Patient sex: M
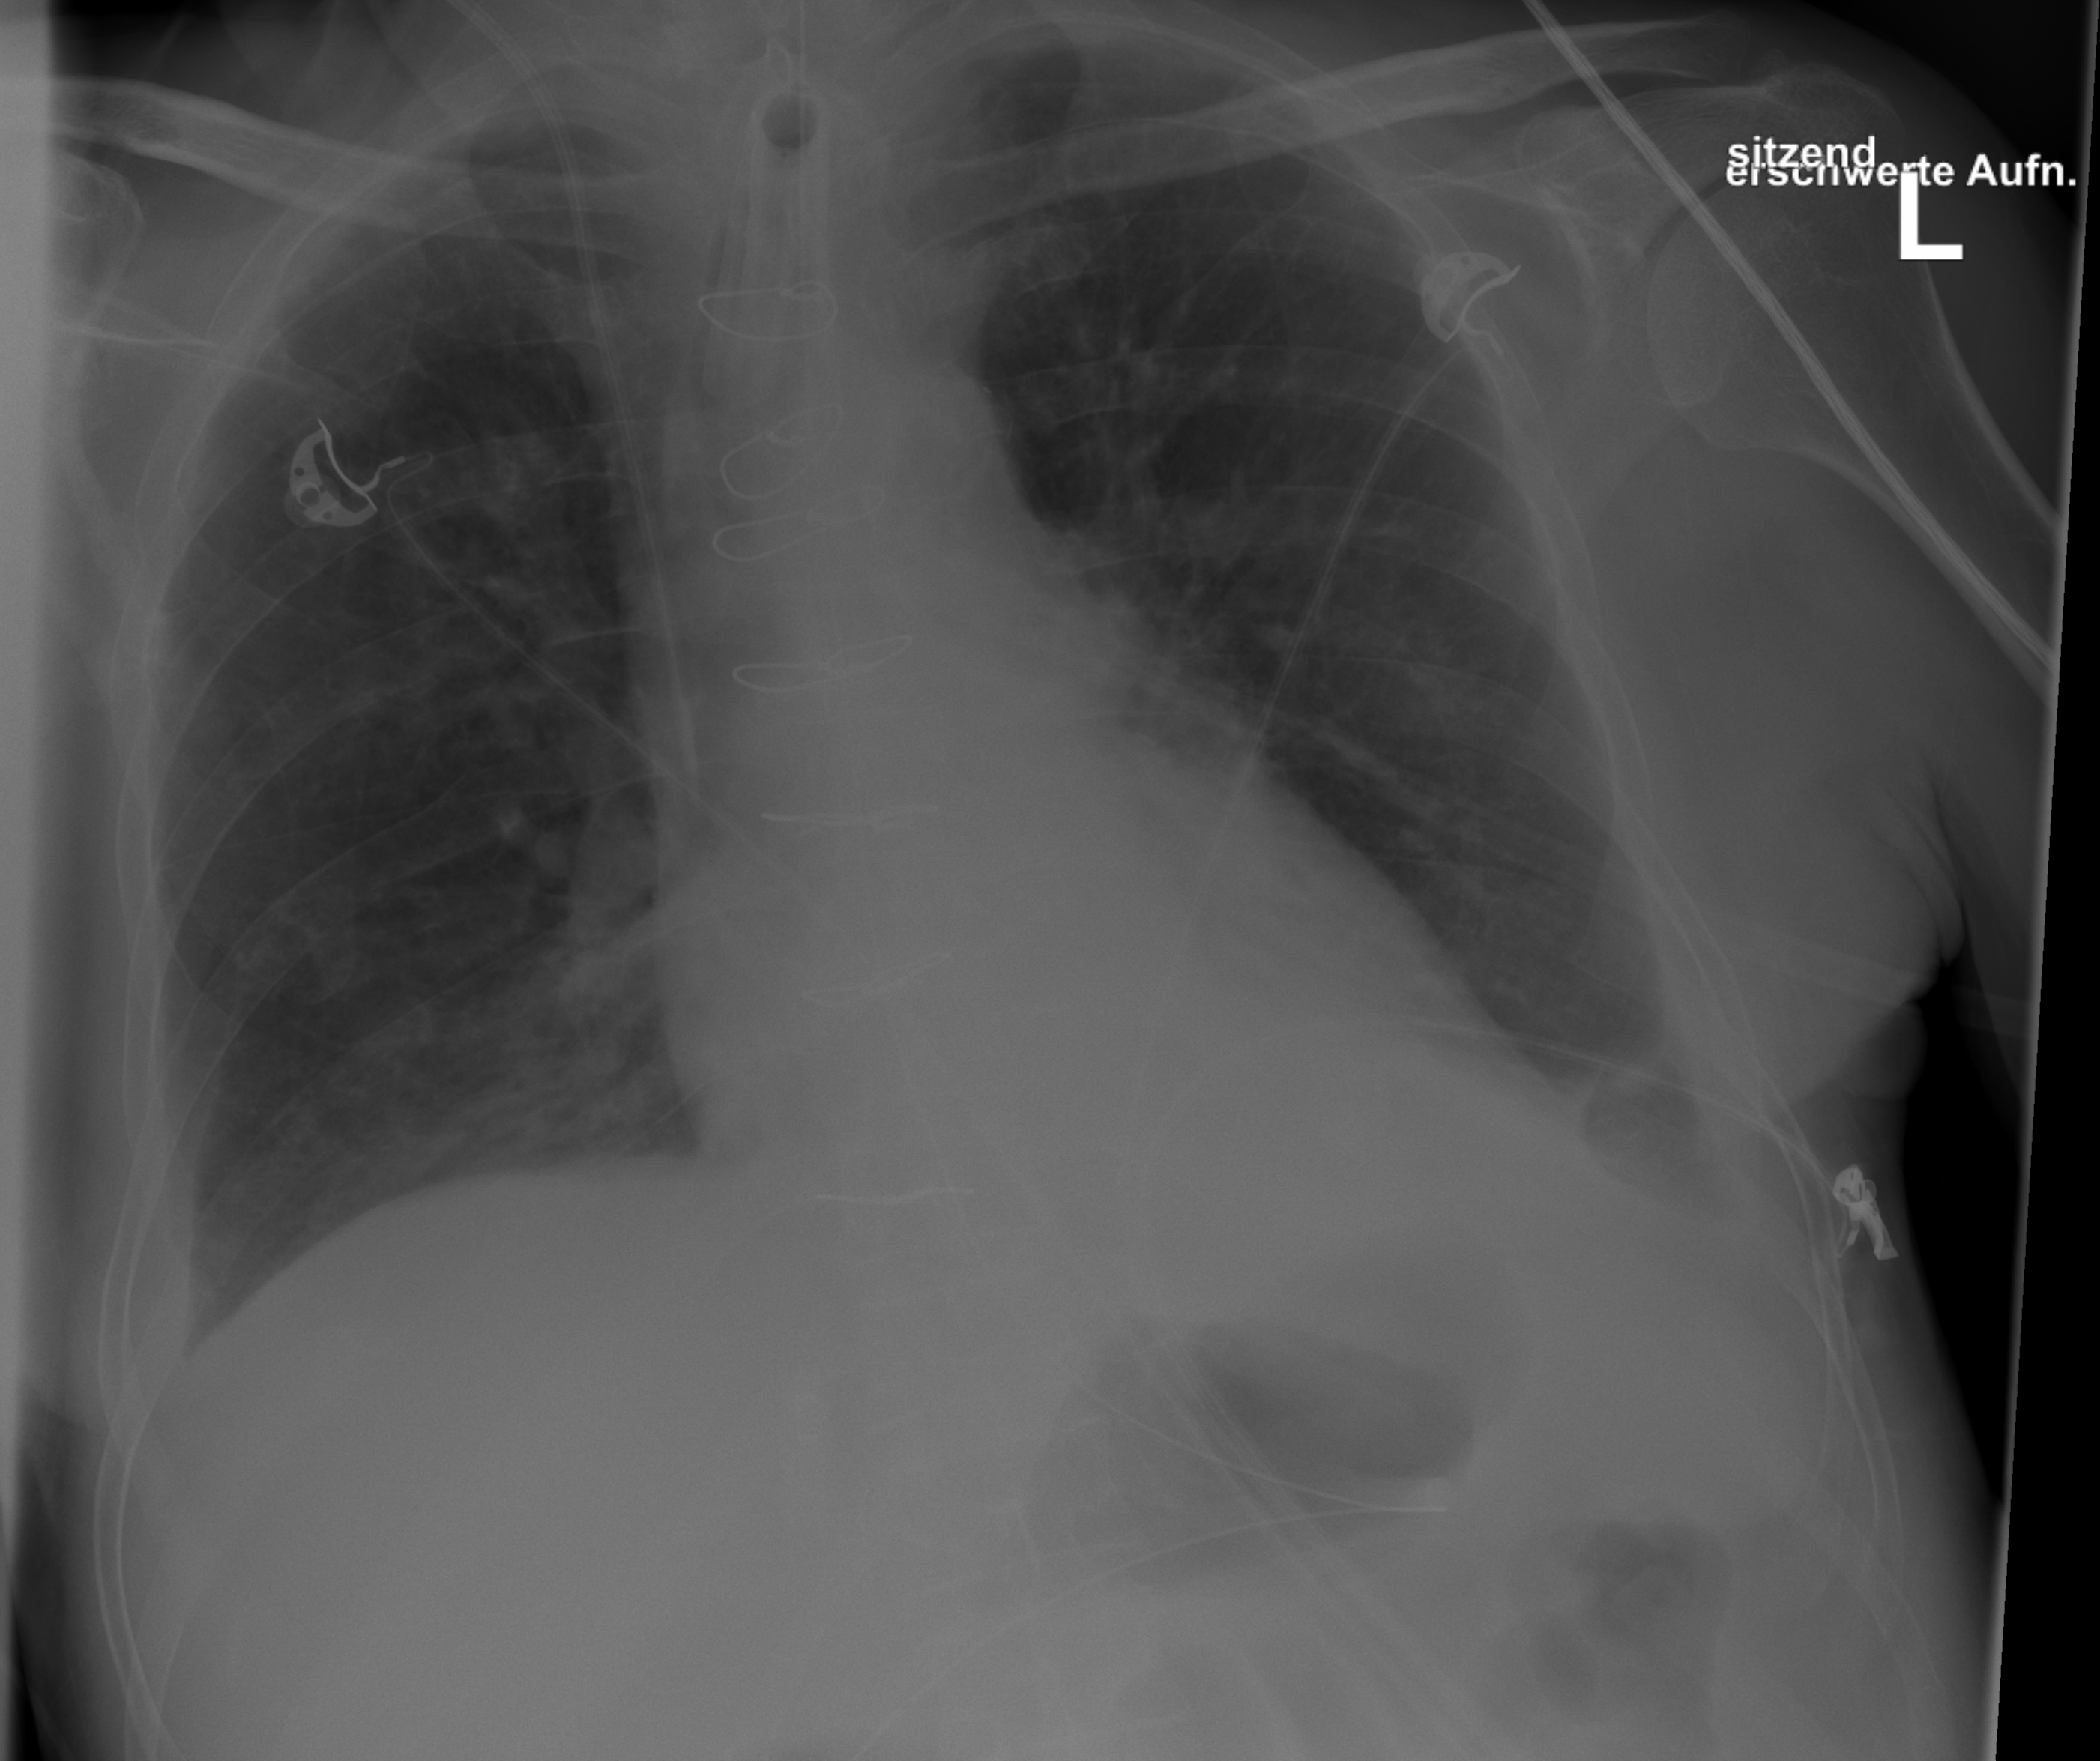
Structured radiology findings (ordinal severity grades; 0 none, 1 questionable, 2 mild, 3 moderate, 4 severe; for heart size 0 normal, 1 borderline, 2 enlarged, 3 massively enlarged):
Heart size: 0
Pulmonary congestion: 1
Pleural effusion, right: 1
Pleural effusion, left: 1
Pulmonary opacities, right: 2
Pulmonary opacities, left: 0
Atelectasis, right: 2
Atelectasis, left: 2